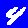
Digit: 4